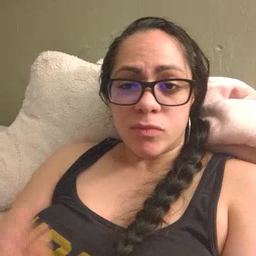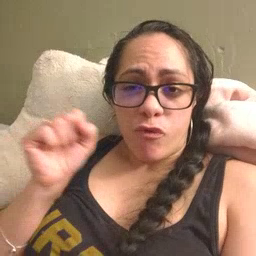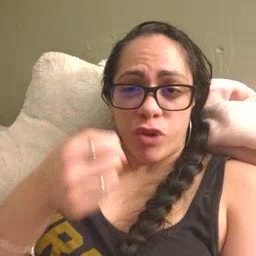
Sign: refrigerator